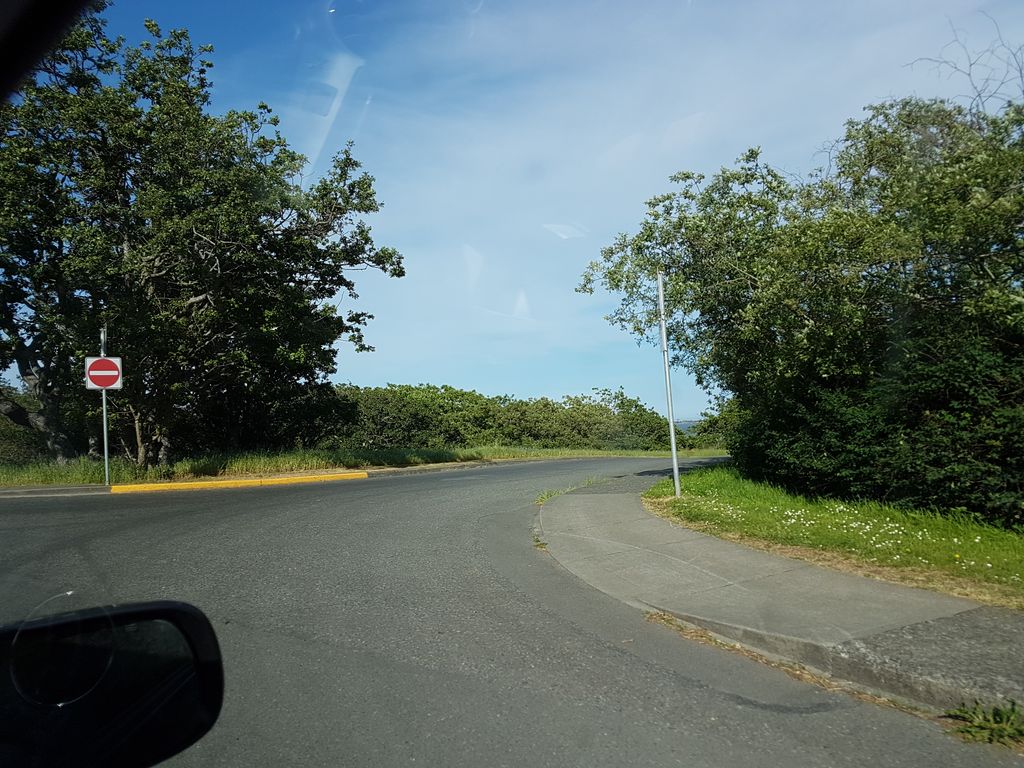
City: victoria